Field crop: maize
Growth stage: 2
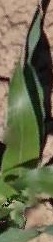
Species: maize